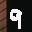
Label: 9